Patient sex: M
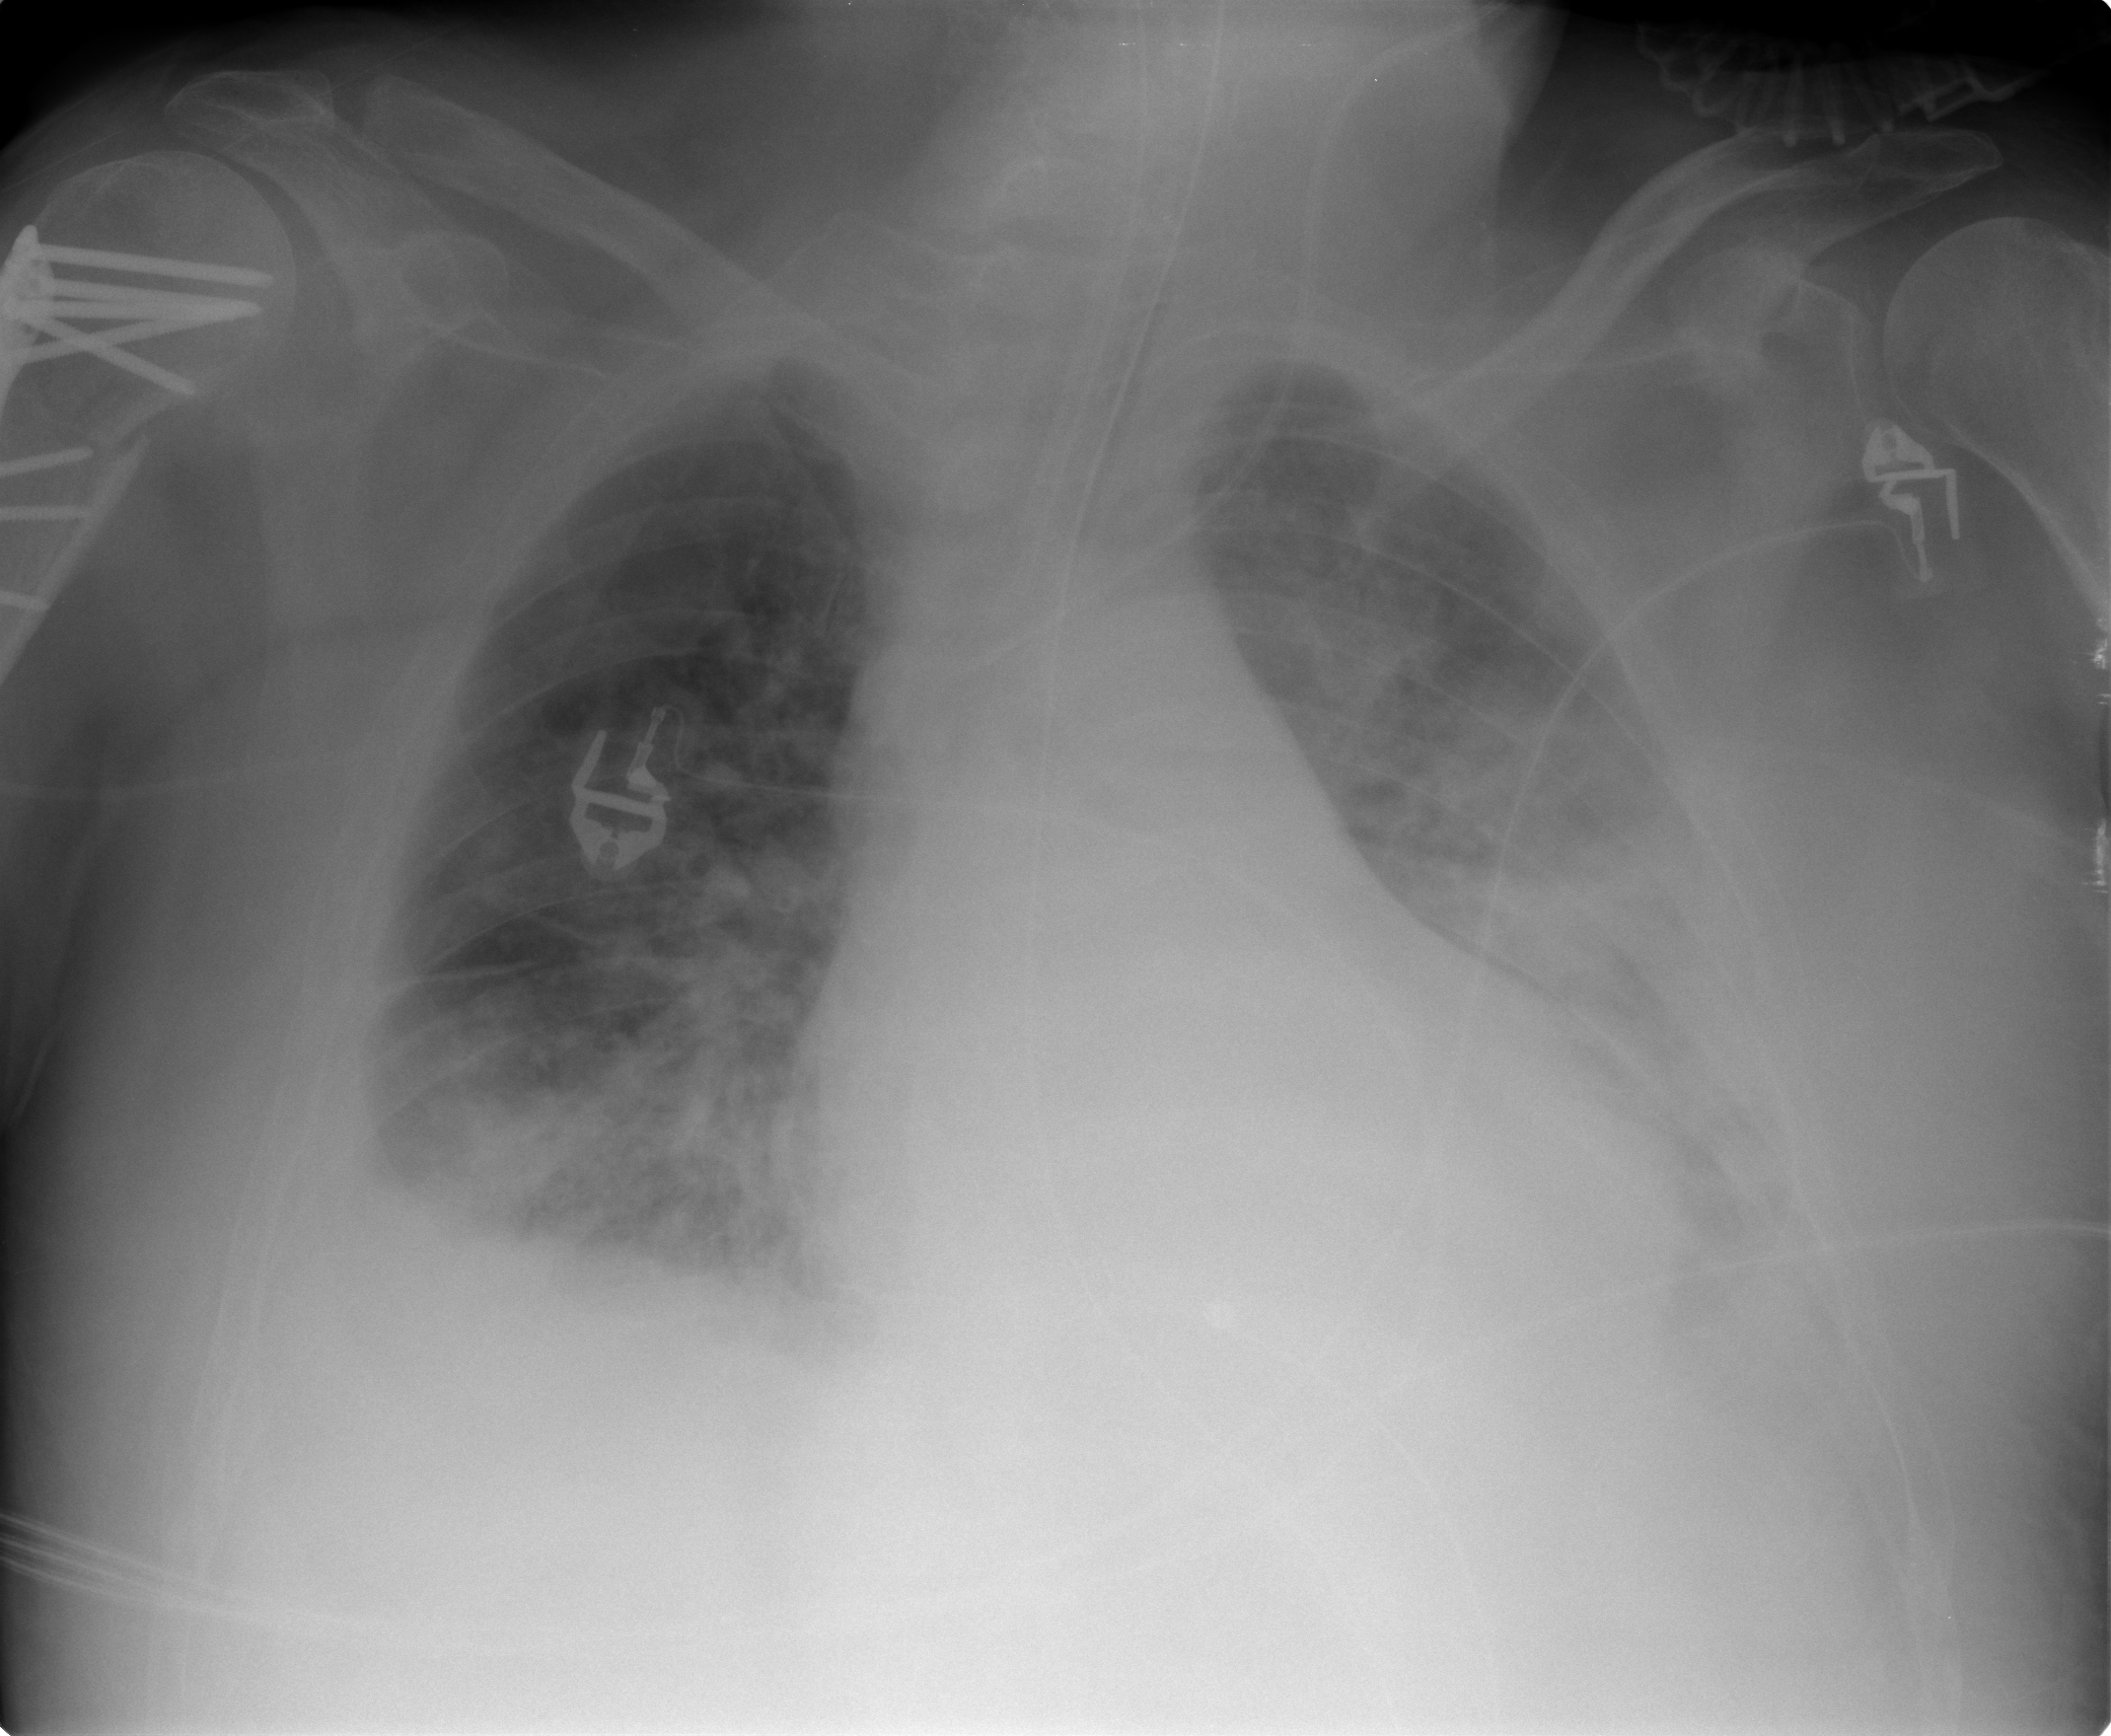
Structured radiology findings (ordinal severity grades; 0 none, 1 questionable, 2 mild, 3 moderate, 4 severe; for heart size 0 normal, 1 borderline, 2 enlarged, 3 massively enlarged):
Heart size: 2
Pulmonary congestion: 3
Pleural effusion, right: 3
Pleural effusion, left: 2
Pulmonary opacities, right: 2
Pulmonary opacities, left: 3
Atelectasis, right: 2
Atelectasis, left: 3